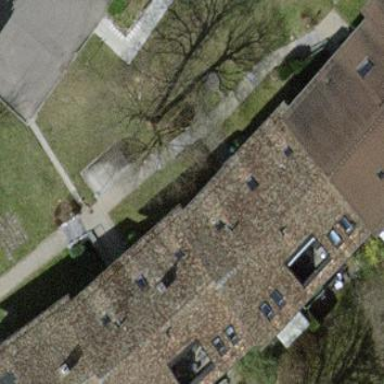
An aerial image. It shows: Pitched roof building.